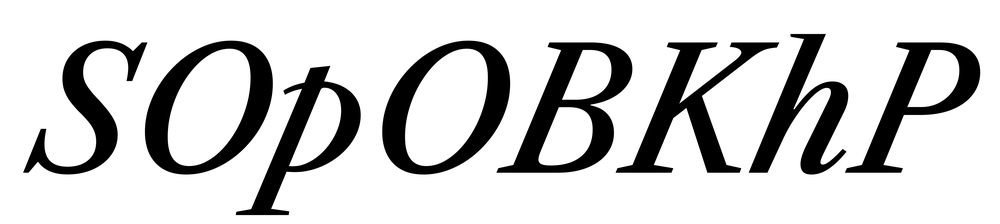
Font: LibreCaslonText-Italic_Medium_Italic